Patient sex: M
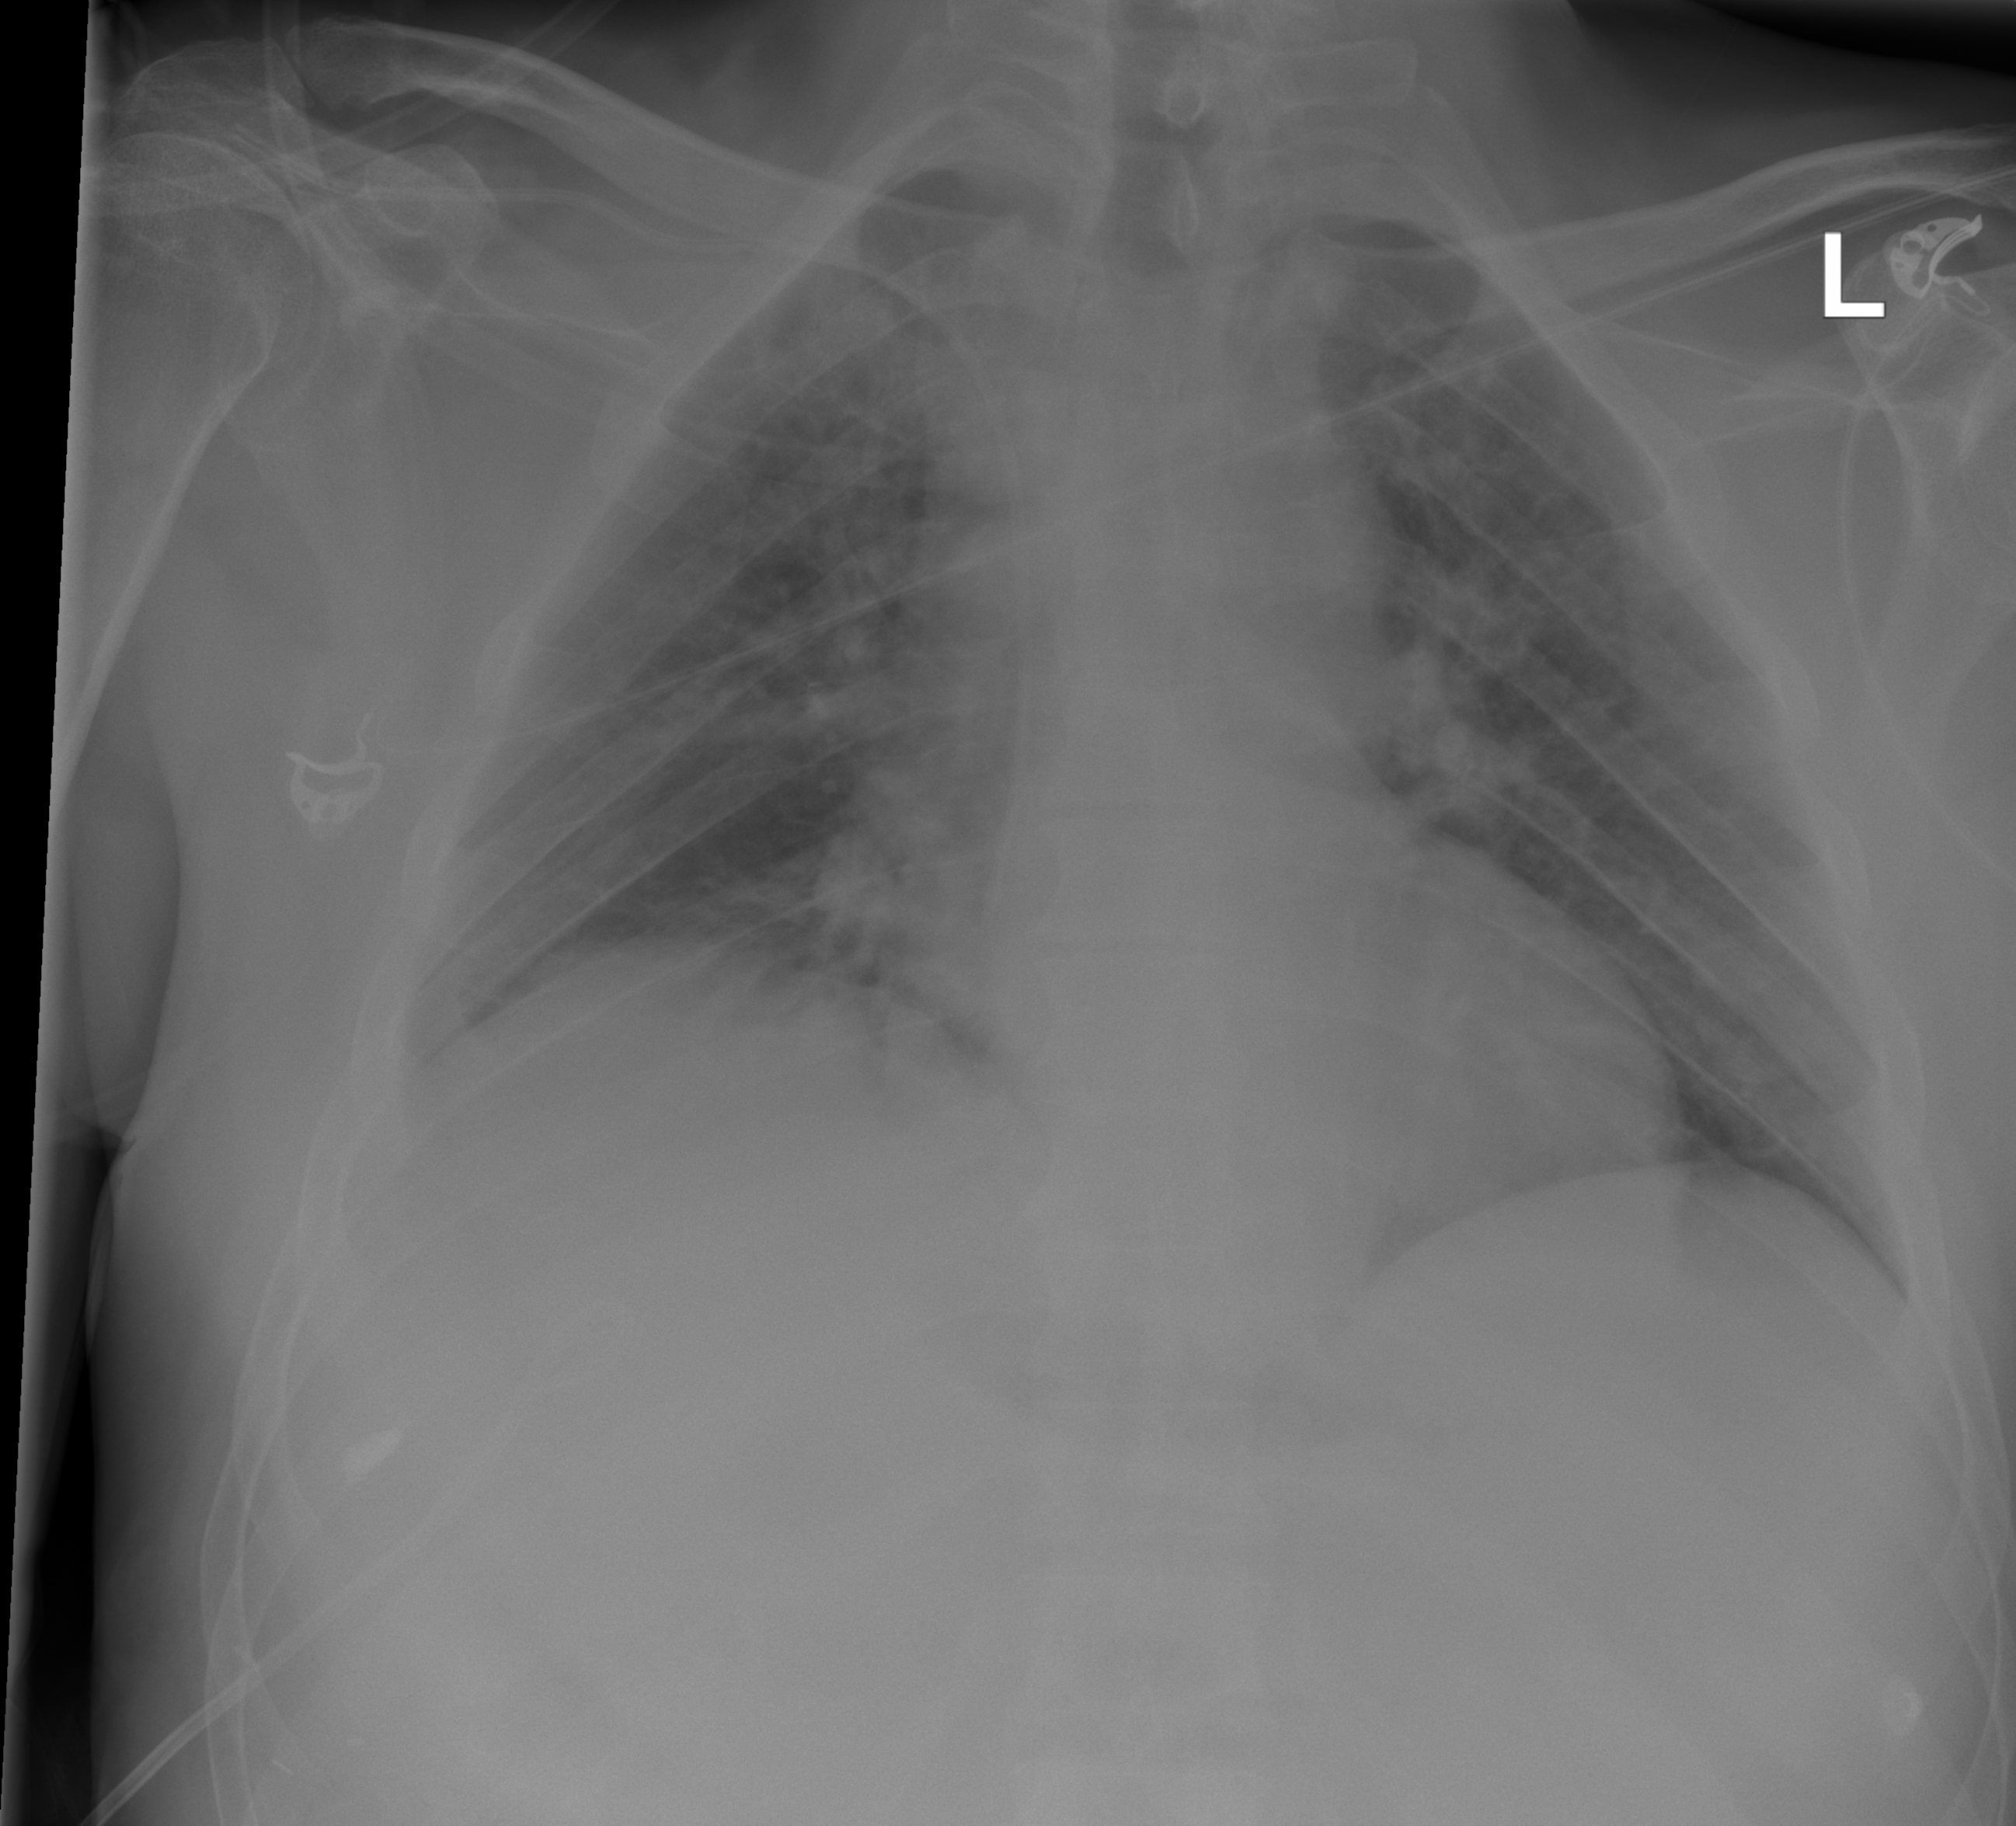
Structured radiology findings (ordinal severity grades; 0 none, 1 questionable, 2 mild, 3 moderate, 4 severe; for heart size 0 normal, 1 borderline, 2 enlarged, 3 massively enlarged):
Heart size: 0
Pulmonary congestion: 0
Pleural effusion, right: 1
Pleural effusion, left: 0
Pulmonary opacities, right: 0
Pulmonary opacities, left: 0
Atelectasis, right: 1
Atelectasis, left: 0